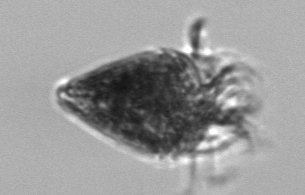
Label: Ciliophora